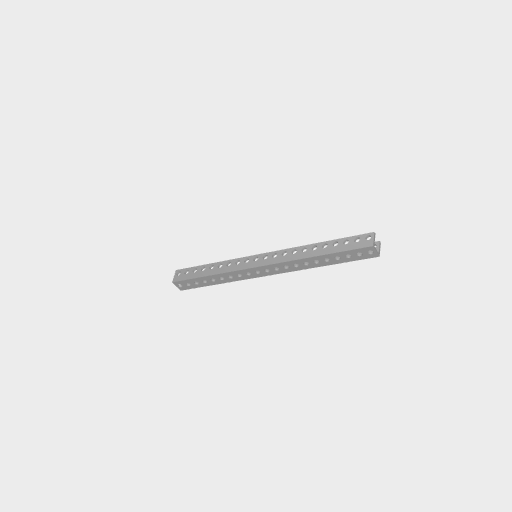
Part: UBeam21H